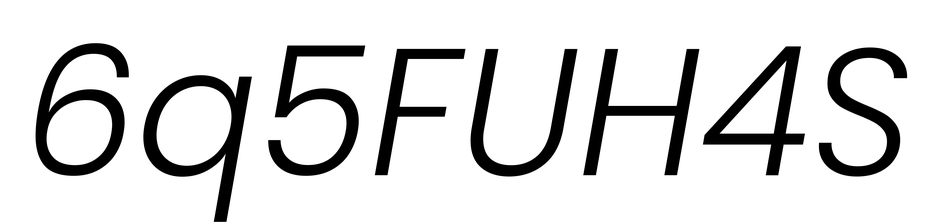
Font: Poppins-LightItalic